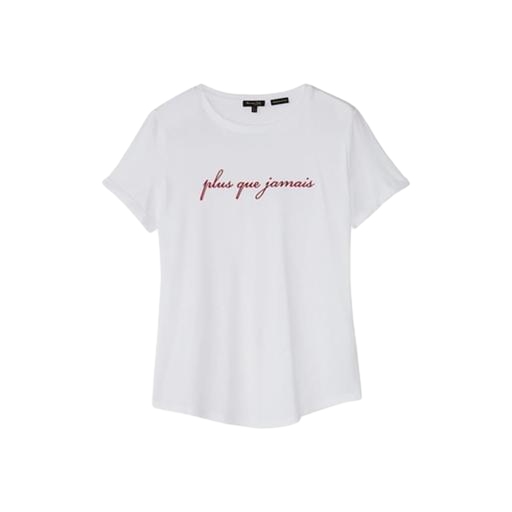
white t-shirt and black letters, white femme tee, woman's tshirt, white background